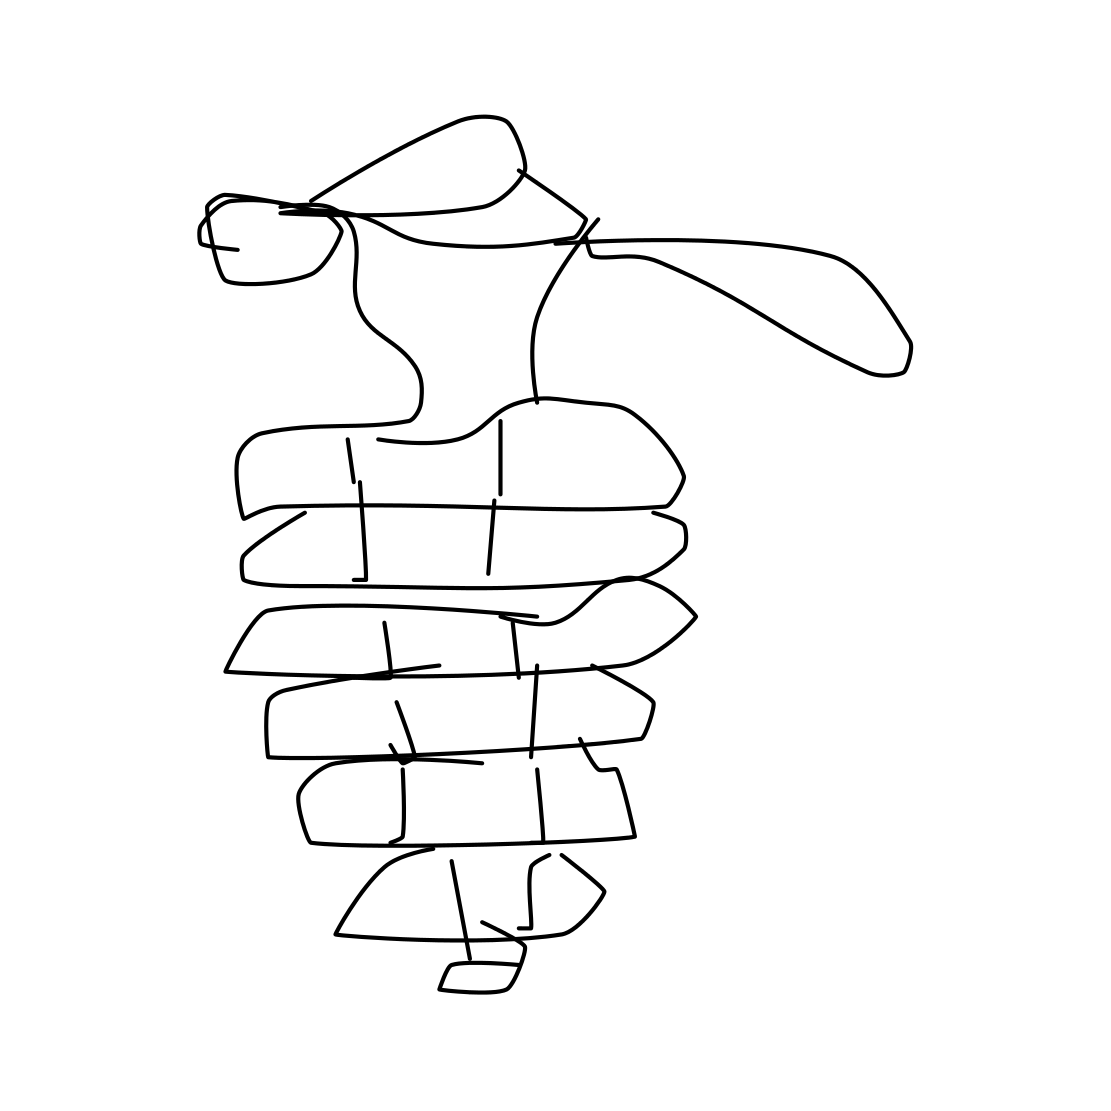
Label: grenade